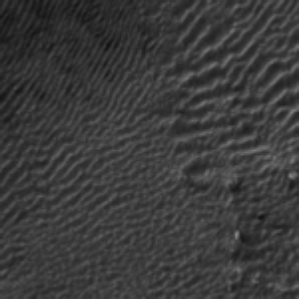
Label: frost